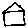
Label: house